Question: In my EAR containing a WEB module and an EJB module I am trying to map EJB resources in WAS6 using ibm-ejb-jar-bnd.xmi. While installing EAR it ask for datasource mapping in . my question is While installing the EAR if i give a different JNDI name then will it change contents of ? Also while installing EAR if i do some settings or configuration changes where i can see them i.e path {WAS_INSTALL_ROOT}/config or ? Thanks in advance.
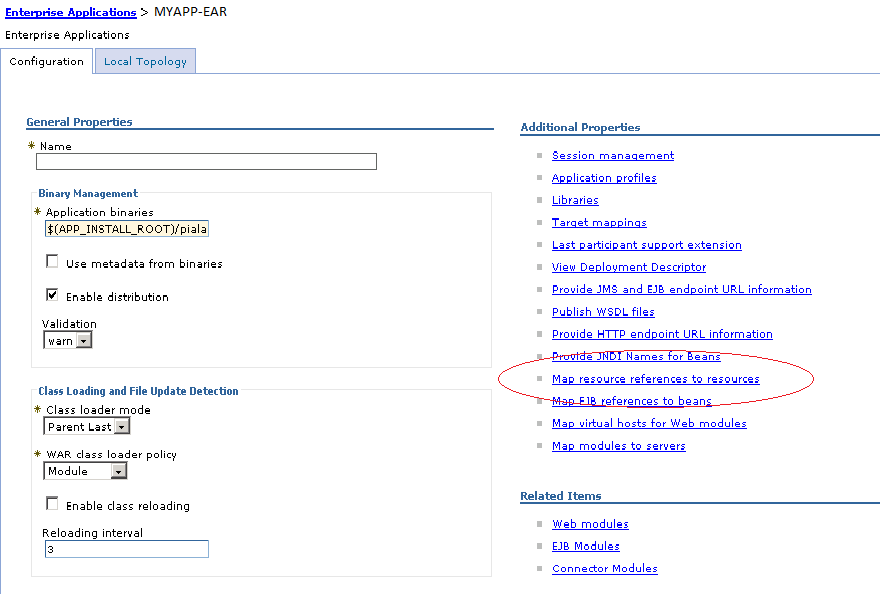
Answer: Yes, it seems that the files are changed when you change the Resource Reference mappings.
You can test it by exporting the application from the console and opening it with a zip tool.
When you install an application:
-
> WAS_PROFILE_HOME/config/cells/CellName/applications/AppName
-
> WAS_PROFILE_HOME/installedApps/AppName